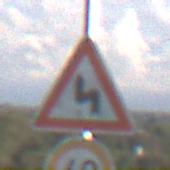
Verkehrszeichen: DoppelkurveZunaechstLinks
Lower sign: Geschwindigkeit40
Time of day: MorningAfternoon
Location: Outdoor (Nature)
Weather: PartlyCloudy
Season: NotSpecified
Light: Natural